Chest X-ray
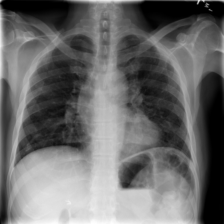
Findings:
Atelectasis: negative
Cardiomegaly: negative
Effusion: negative
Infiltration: negative
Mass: negative
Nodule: negative
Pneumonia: negative
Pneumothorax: negative
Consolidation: negative
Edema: negative
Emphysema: negative
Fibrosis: negative
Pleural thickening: negative
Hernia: negative